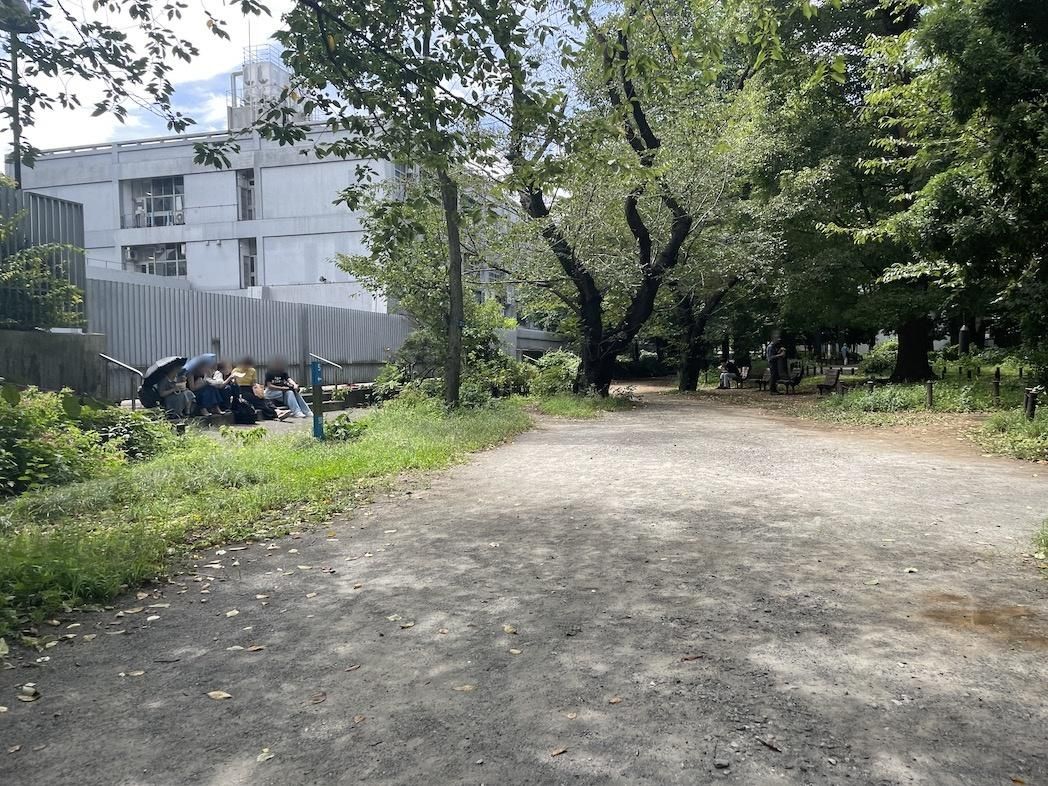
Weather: clear
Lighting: day
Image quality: good
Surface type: walking surface
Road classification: path
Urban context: urban centre
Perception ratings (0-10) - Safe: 4.95, Lively: 2.66, Beautiful: 8.83, Boring: 7.34, Depressing: 4.25, Wealthy: 2.01